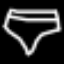
Label: diamond